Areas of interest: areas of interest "Shilu Pedestrian Street"
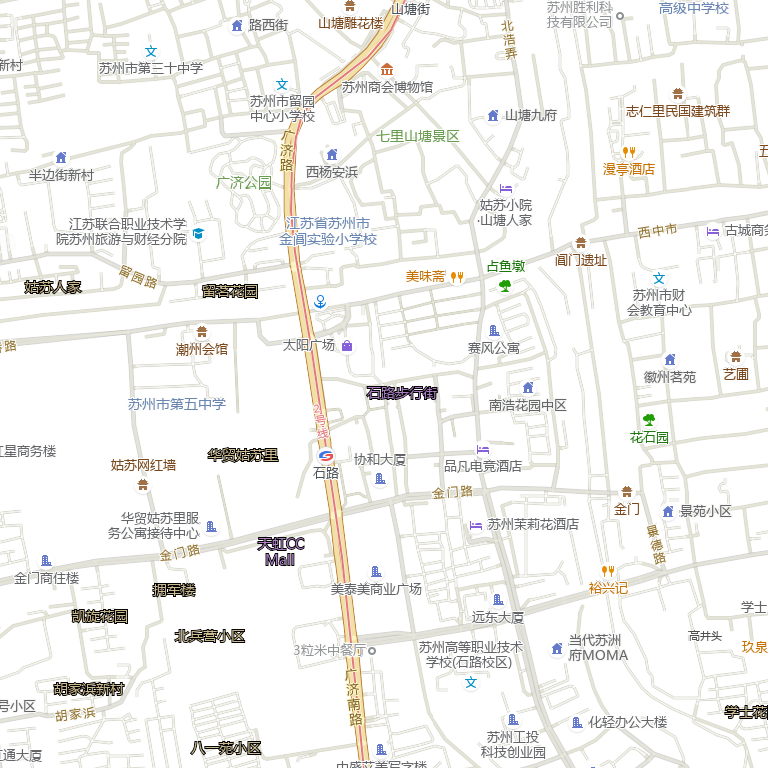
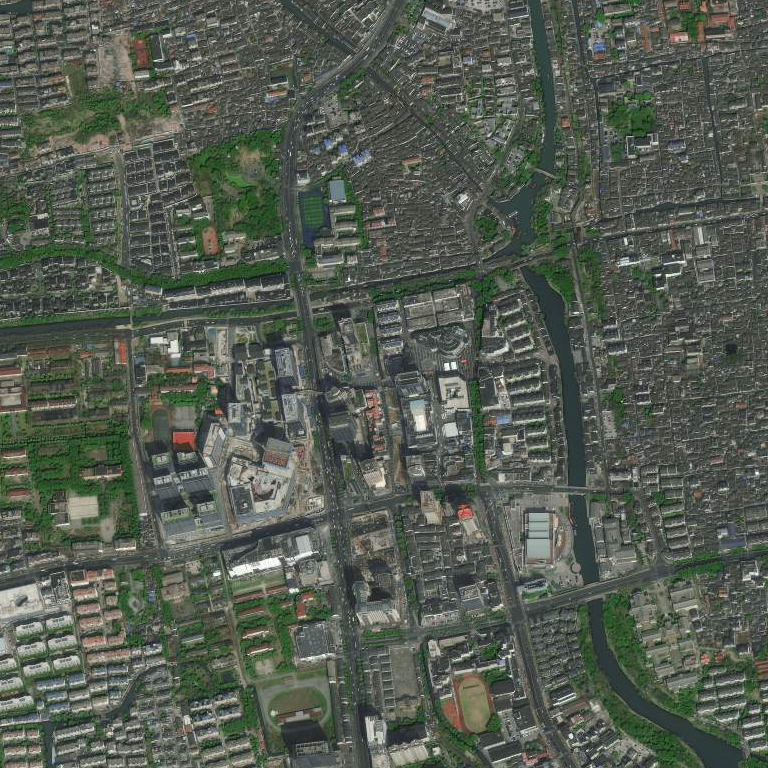